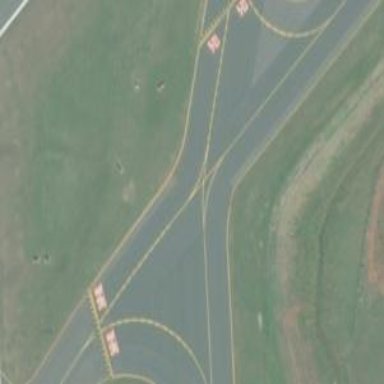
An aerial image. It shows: View of taxiway at the airport.